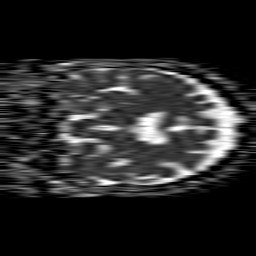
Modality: ADC
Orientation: coronal
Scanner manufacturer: philips
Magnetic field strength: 1.5 T
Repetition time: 4.6 s
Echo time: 0.08941 s